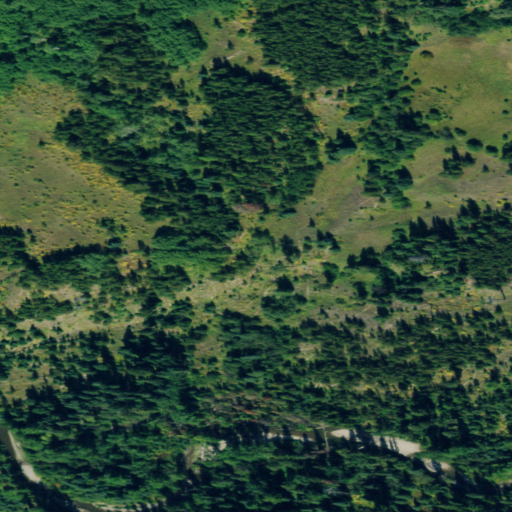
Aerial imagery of plain(s) in Montana named Cummings Meadows containing shrub, evergreen forest, grassland, woody wetlands, and mixed forest